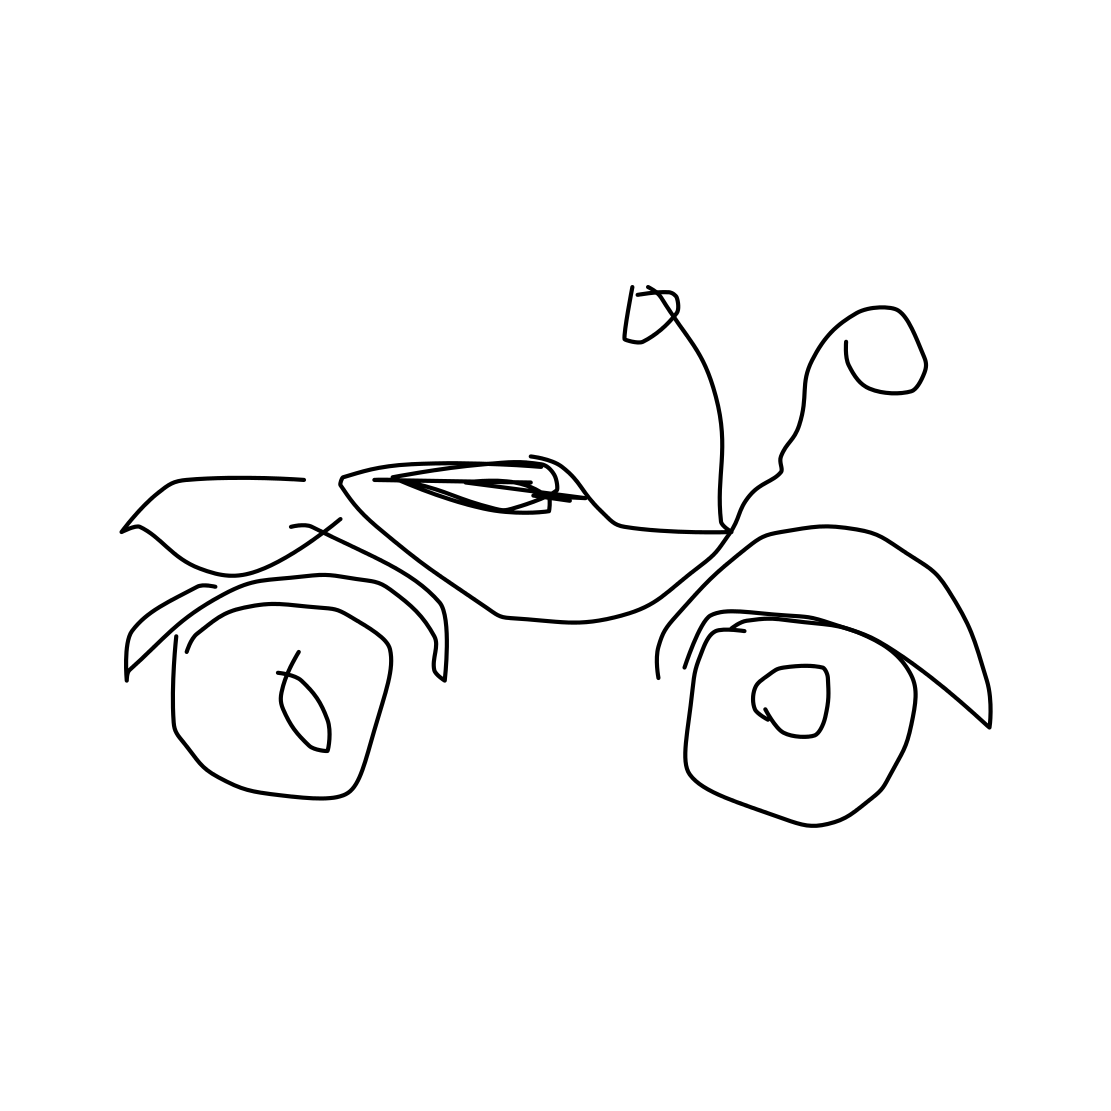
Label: motorbike